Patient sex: M
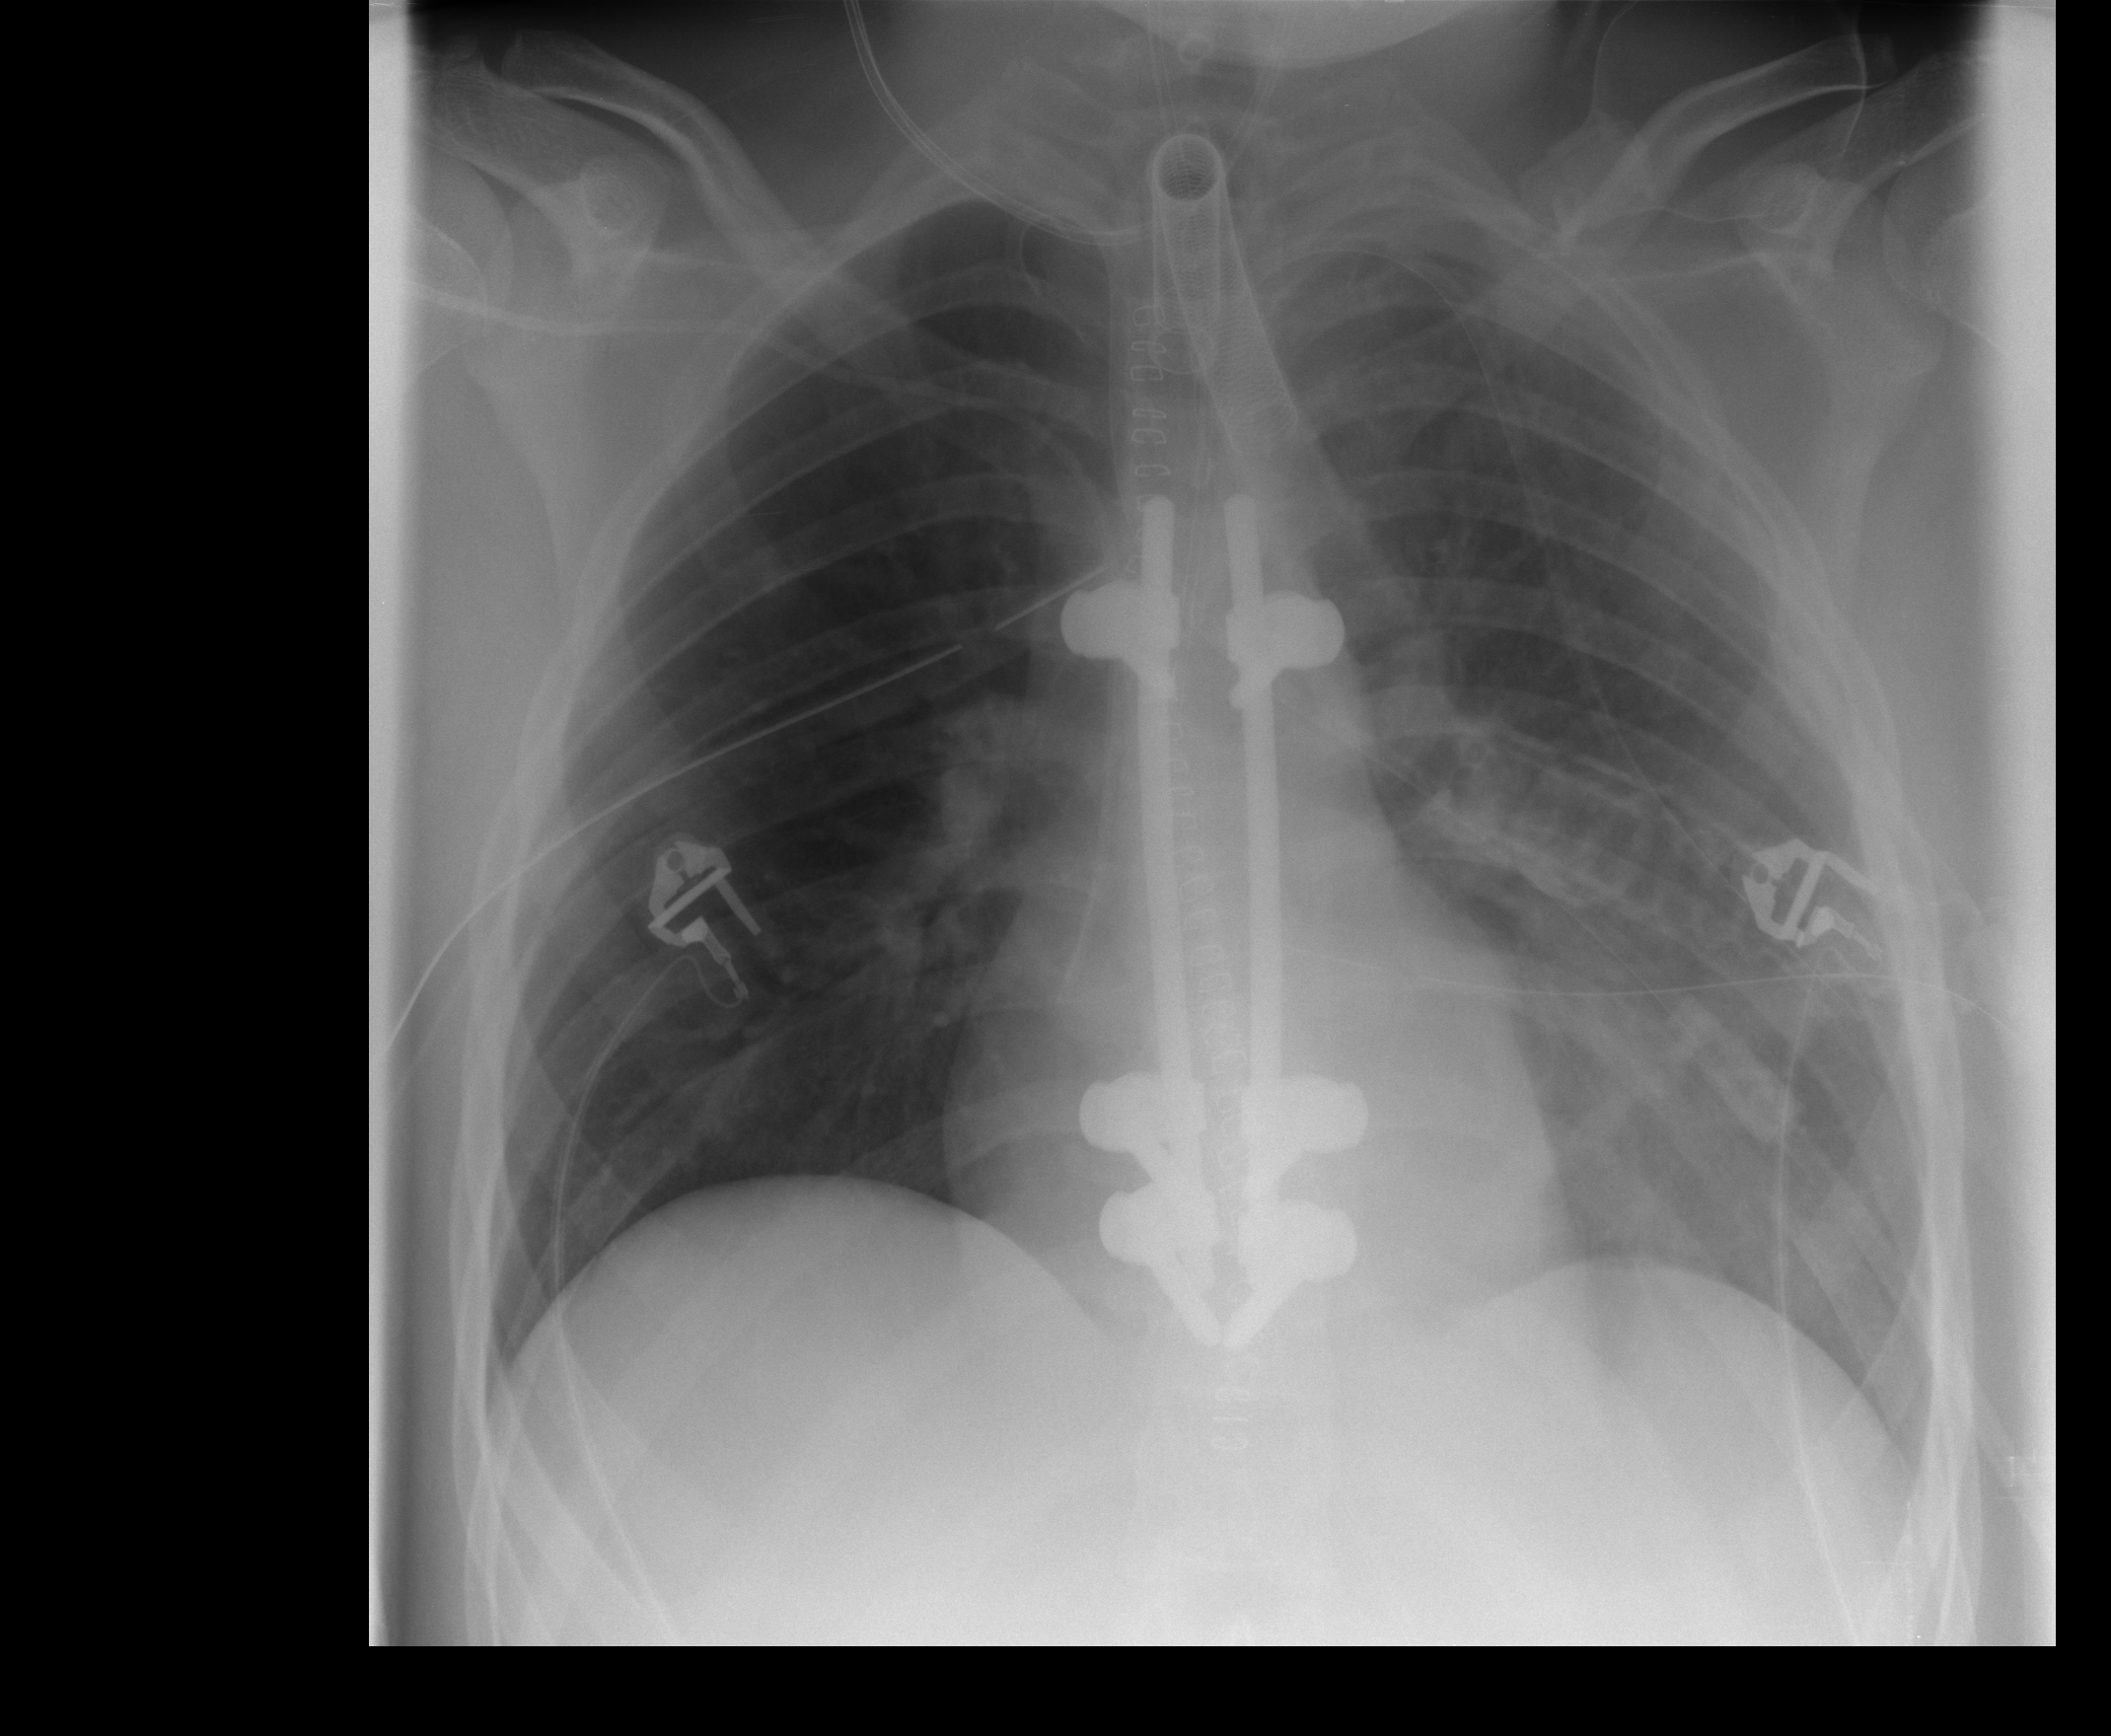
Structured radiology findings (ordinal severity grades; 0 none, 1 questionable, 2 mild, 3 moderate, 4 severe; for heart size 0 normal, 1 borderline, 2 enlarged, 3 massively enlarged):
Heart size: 0
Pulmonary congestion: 0
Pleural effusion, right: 0
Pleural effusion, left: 0
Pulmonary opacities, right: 0
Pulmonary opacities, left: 0
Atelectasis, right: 0
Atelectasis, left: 2